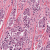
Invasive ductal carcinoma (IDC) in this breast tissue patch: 1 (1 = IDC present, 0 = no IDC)